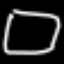
Label: square